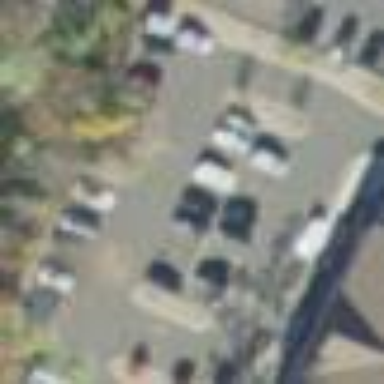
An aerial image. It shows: Parking area.